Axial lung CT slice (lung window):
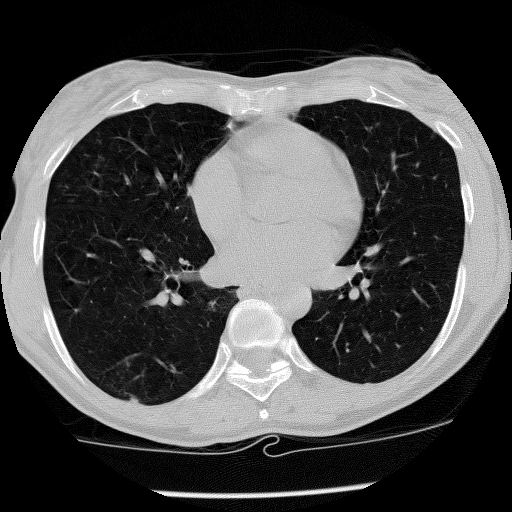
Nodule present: yes
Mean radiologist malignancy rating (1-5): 1